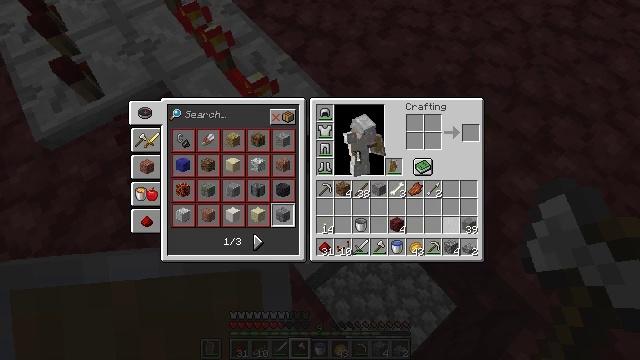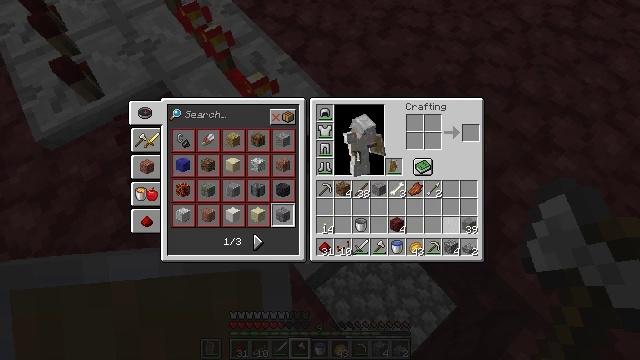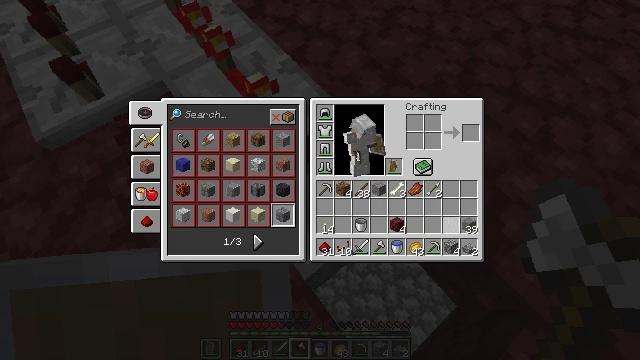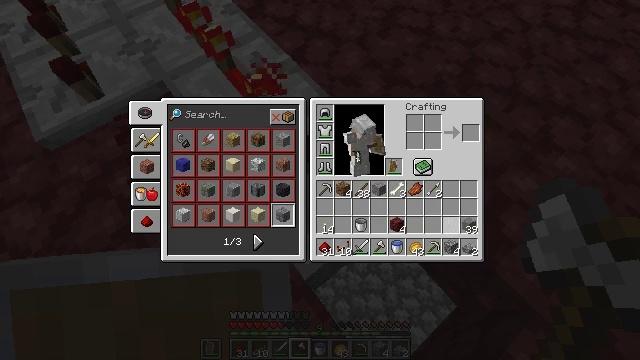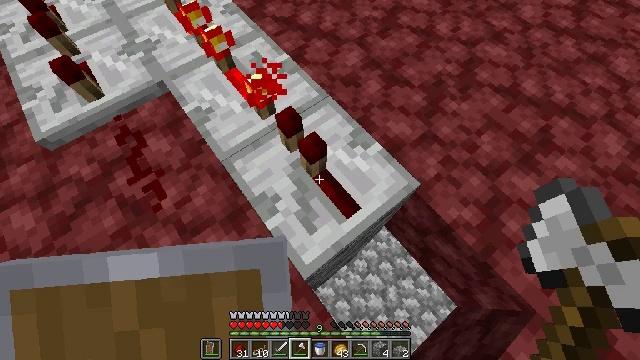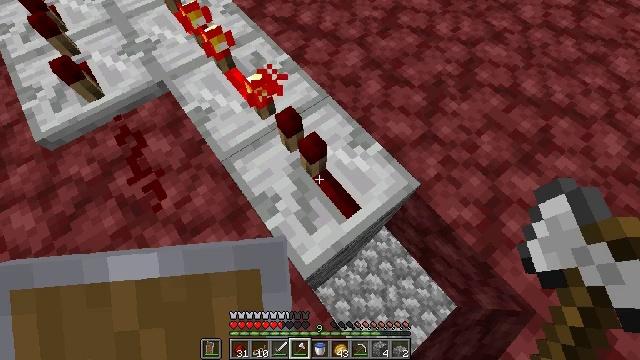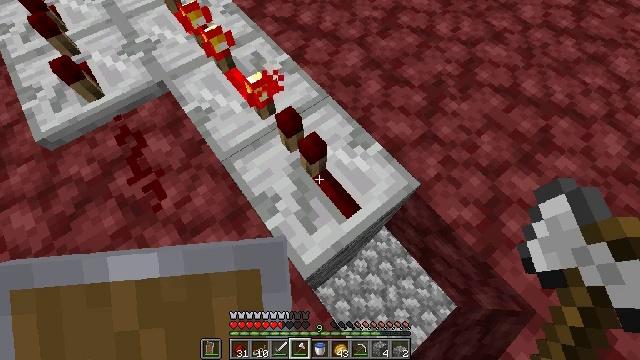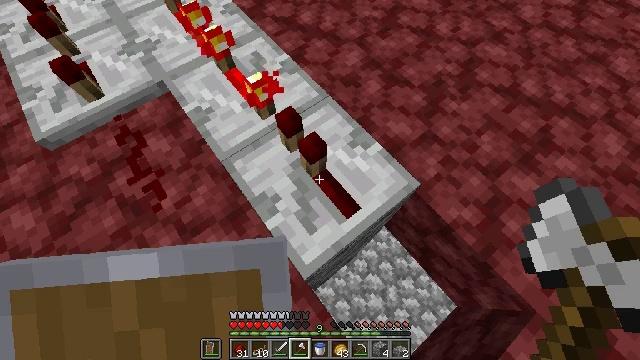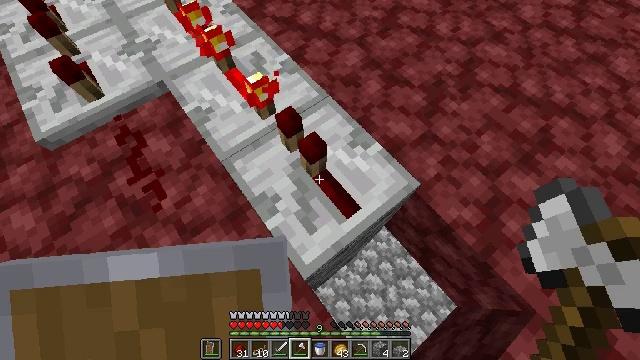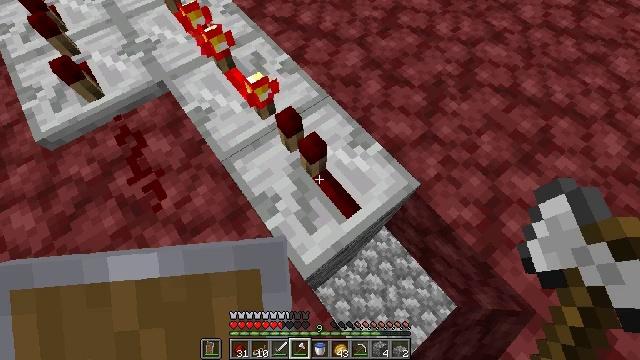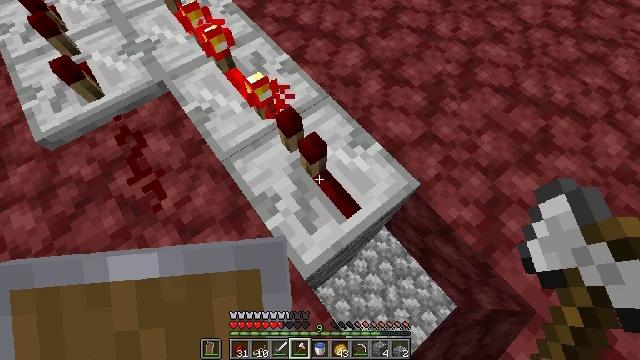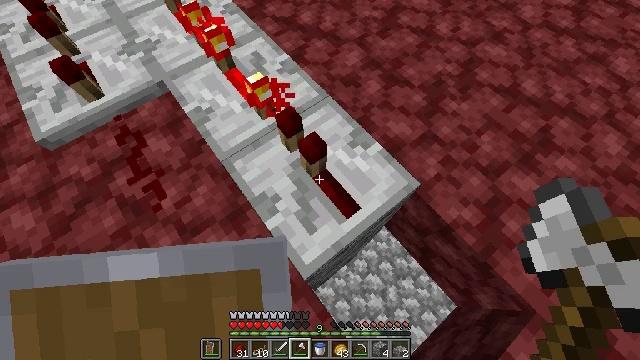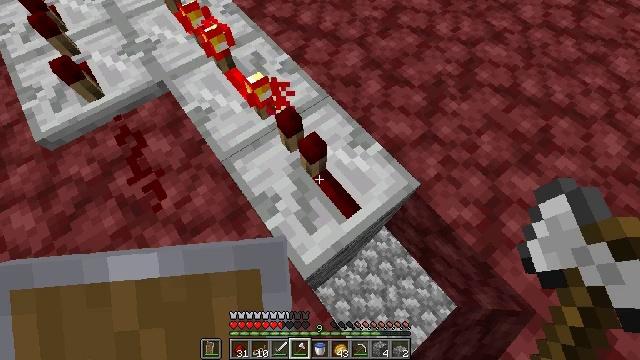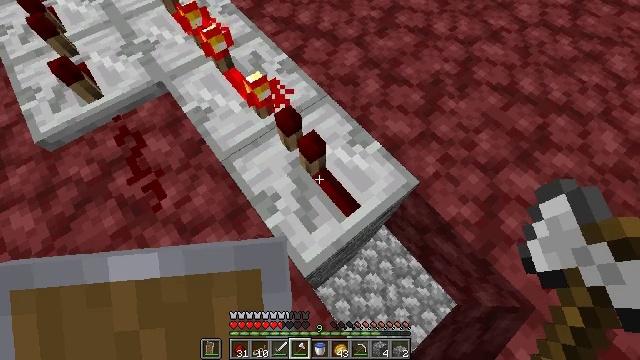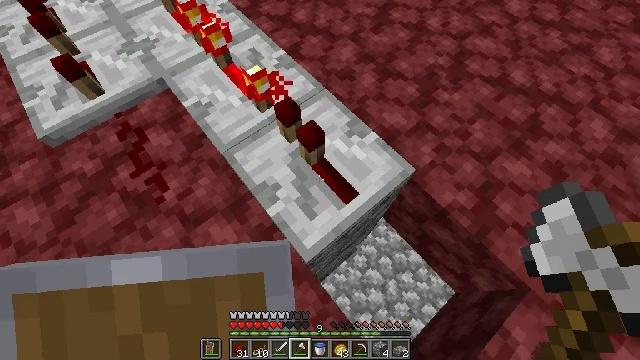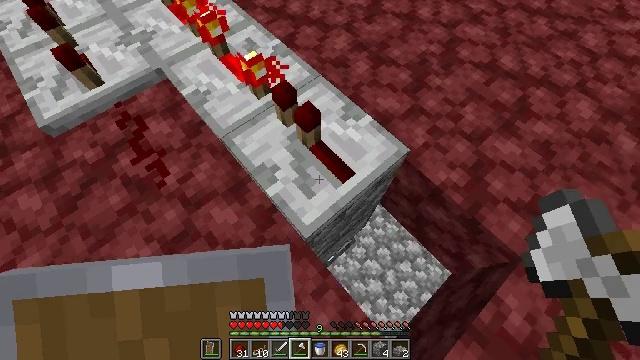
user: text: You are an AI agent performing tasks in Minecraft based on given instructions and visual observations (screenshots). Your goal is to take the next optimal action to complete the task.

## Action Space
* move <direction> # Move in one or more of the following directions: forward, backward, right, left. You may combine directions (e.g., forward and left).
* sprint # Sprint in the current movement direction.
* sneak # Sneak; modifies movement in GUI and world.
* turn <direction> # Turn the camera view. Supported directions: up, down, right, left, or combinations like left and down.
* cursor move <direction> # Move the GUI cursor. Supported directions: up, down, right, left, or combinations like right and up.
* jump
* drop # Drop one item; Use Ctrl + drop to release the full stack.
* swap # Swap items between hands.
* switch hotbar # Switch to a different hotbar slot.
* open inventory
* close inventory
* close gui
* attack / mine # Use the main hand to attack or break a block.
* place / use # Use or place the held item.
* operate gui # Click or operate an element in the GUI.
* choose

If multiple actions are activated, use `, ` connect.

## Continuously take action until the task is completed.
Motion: motion action
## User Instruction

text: Gather the repeater by attacking it.
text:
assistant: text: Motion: sneak, use / place
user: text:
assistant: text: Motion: sneak
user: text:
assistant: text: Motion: sneak
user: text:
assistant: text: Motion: sneak, close inventory
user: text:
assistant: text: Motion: close inventory
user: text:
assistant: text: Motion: close inventory
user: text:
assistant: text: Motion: no_op
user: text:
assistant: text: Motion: no_op
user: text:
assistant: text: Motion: no_op
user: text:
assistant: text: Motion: no_op
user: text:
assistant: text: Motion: no_op
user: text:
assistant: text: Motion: no_op
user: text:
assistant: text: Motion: move back
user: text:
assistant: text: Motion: move back, turn right
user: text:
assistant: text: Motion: move back, turn right
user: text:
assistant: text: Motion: no_op
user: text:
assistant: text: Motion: no_op
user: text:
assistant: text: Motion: no_op
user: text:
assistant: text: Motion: no_op
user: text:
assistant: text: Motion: no_op
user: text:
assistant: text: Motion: no_op
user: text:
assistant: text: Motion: no_op
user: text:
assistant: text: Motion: no_op
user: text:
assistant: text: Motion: no_op
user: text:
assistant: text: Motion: no_op
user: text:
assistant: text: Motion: no_op
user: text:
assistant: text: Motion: no_op
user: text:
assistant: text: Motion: no_op
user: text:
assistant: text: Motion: no_op
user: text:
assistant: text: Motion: no_op